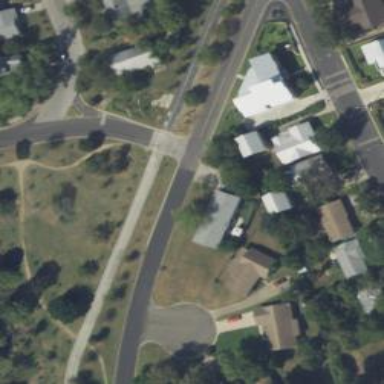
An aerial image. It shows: Footway with asphalt surface that has marked crossing for both pedestrians and cyclists.